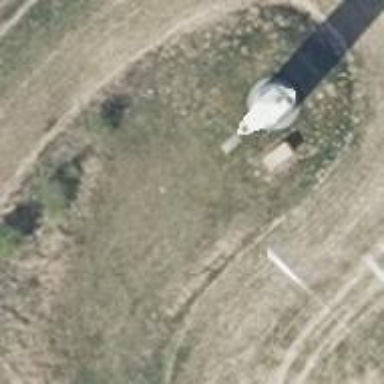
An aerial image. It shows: Wind generator powered by horizontal-axis wind turbine.